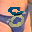
Label: 8